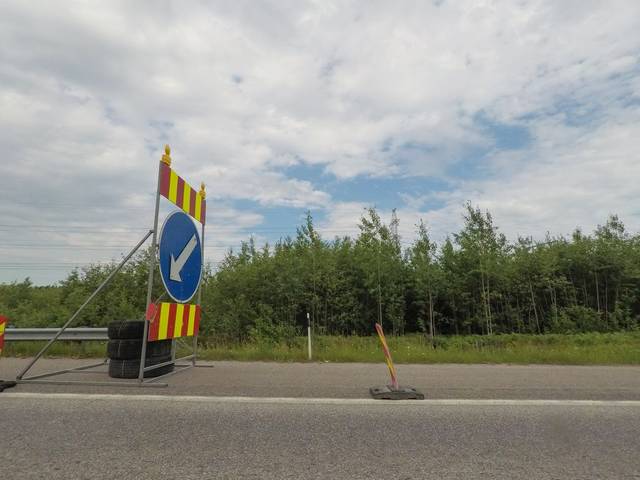
Region: Finland
Coordinates: 60.332, 25.117